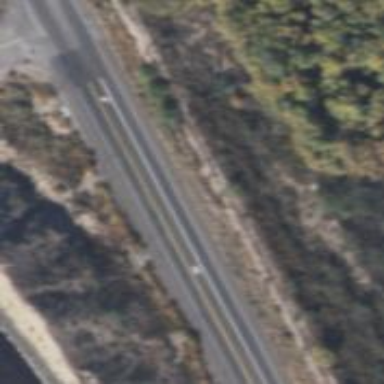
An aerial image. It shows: Abandoned road.